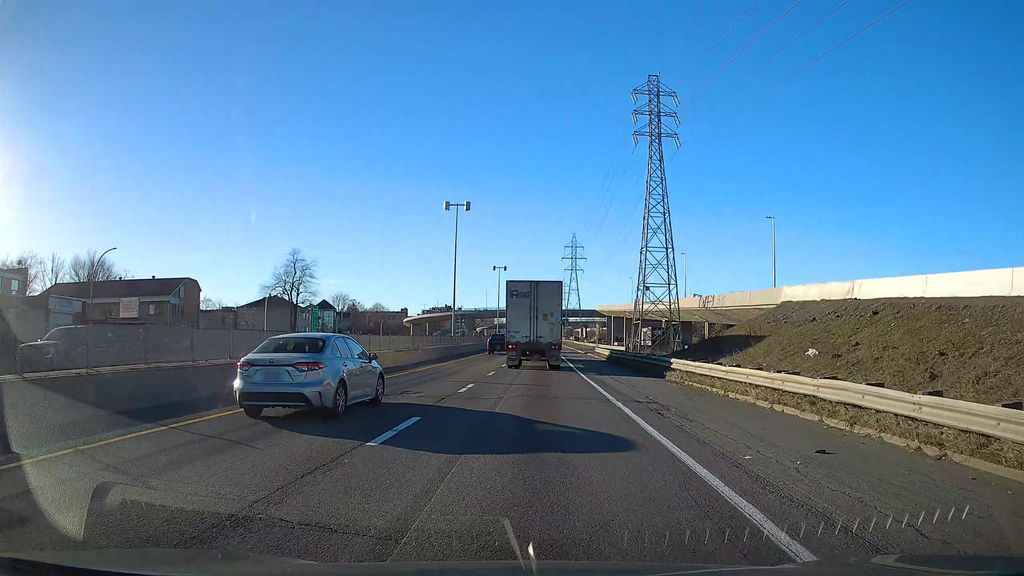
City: montreal